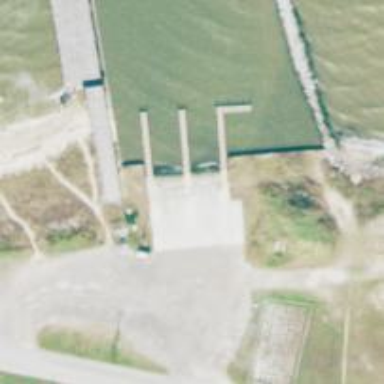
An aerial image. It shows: Slipway on leisure land.